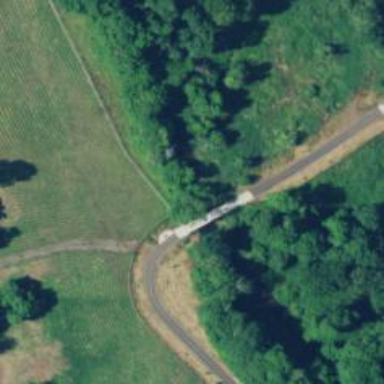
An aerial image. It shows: Bridge for cycleway.